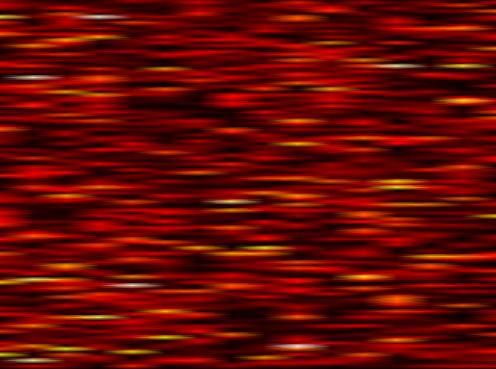
Label: WOLA